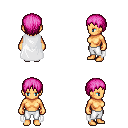
a pixel art fantasy rpg character, female body template, human, tanned skin, white cape, white pants, pink plain hairstyle, four views (front, back, left, right), 2x2 character sprite sheet, small pixel art, hard edges, no anti-aliasing